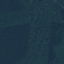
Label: Forest